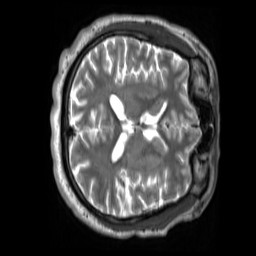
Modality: T2w
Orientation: axial
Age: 37
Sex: male
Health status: ill
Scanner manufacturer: siemens
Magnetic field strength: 3 T
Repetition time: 2.8 s
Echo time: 0.326 s